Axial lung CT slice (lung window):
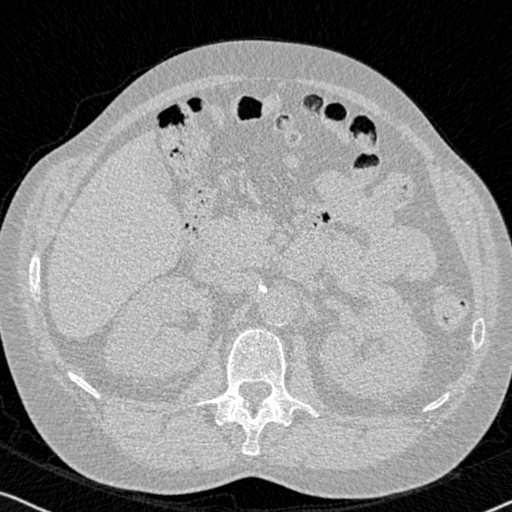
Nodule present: no